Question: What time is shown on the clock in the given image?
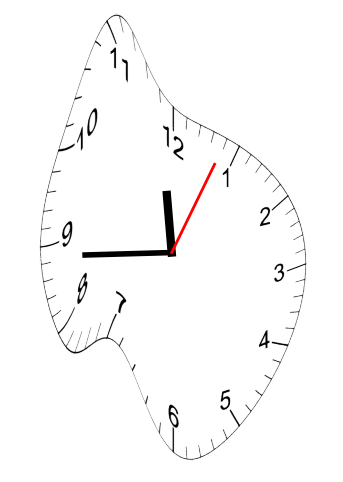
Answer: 11:44:04